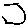
Label: hexagon